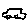
Label: car